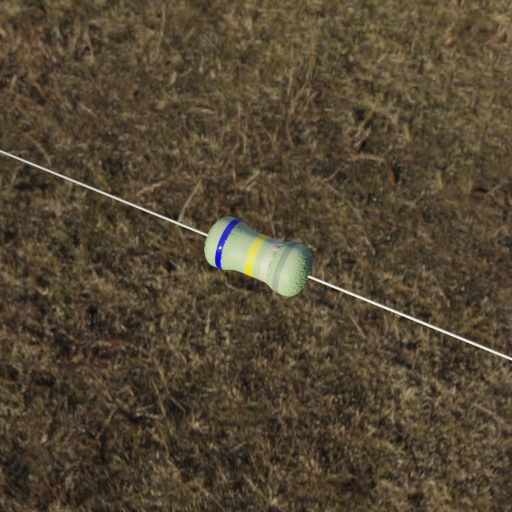
Resistor colour bands (in order): blue, yellow, silver, gray